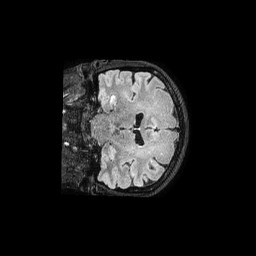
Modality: FLAIR
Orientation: coronal
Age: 56
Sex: female
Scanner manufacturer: philips
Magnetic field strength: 3 T
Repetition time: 4.8 s
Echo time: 0.34 s